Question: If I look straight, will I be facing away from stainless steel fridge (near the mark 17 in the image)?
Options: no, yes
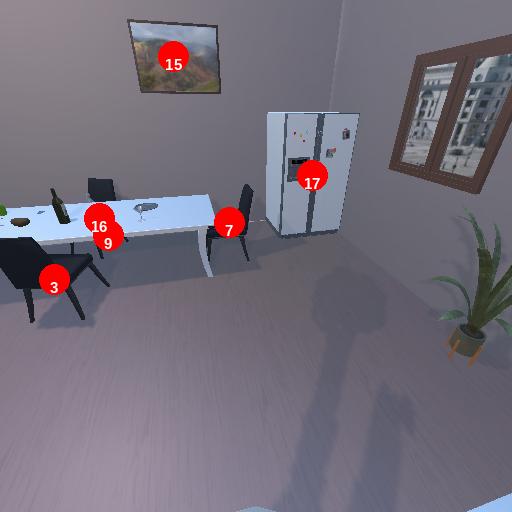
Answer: no